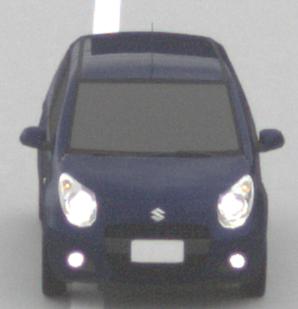
Make: Suzuki
Model: Alto 1.0
Detailed model: Alto (V)
Model produced from: 2011/02
Model produced until: 2011/03
Doors: 5
Color: blue
Road condition: dry road
Daytime: midday
Contrast: low contrast